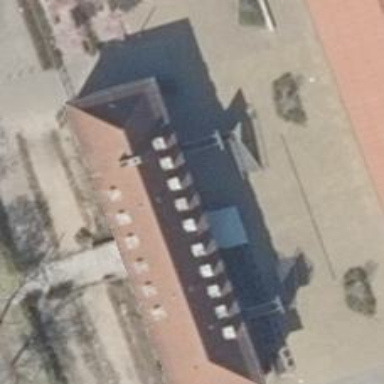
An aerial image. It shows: School building.